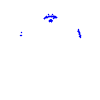
Particle: proton